Question: I need to develop is an application that shows the TV signal along with information on the channel being displayed. My only need is to communicate the app with the card to change channels and get the video.

So, I need to operate a Pinnacle PCTV (-like) card from Actionscript OR C#. Actionscript is preferred, but C# is being considered in case Actionscript cannot interface with the card.
I've been searching on Google but I haven't found any relevant resources.
Is there any API documentation available online?
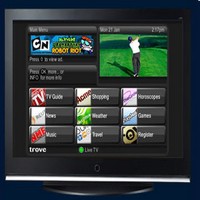
Answer: We finally used Microsoft's DirectShow interface for accessing the TV capture board functionality with C#.